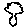
Label: tree